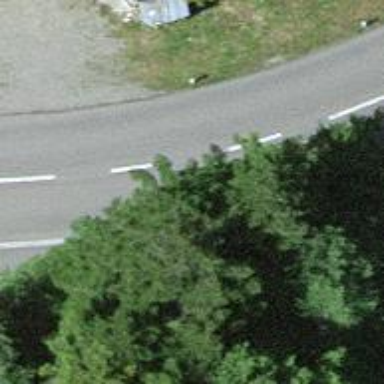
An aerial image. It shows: Tertiary road with asphalt surface and lane markings. There are no sidewalks along the road.